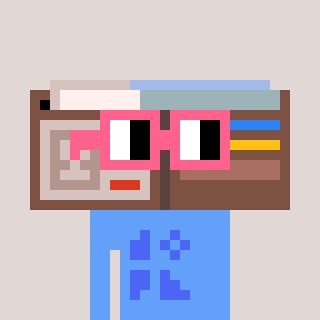
a pixel art character with square pink glasses, a wallet-shaped head and a blue-colored body on a warm background